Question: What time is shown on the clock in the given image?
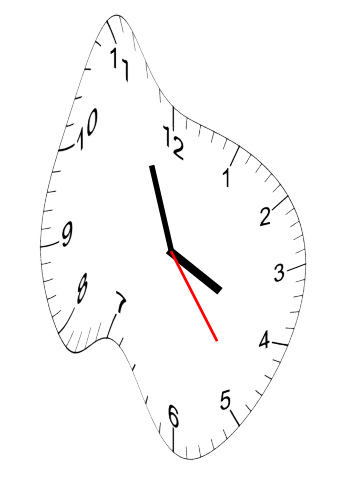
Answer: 03:56:24